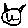
Label: cat